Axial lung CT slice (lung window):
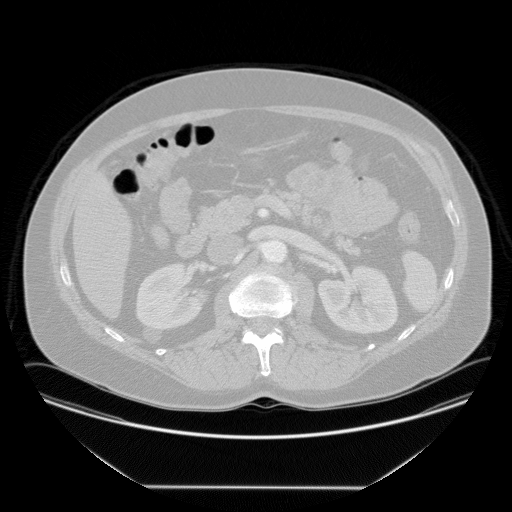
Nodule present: no